Field crop: maize
Growth stage: 2
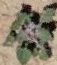
Species: chenopodium